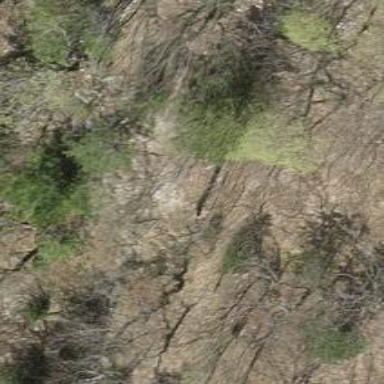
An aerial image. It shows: Natural cliff.